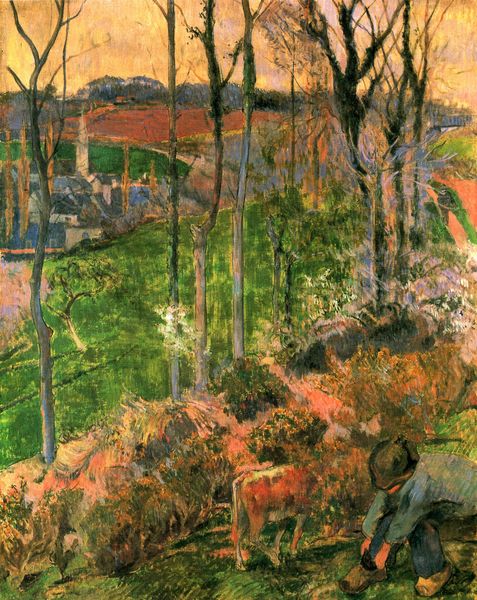
Titel: Kleiner Bretone, den Holzschuh richtend
Künstler: Paul Gauguin
Standort: København
Institution: Ny Carlsberg Glyptotek
Schlagwörter: baum, berg, blau, blätter, gemälde, hand, himmel, laub, mann, weiß, baumstämme, bäume, cezanne, fluss, gelb, grün, impressionismus, kirchturm, landschaft, menschen, mädchen, ocker, see, sitzen, stadt, äste, abend, braun, bunt, degas, hell, hintergrund, hut, kreide, licht, orange, schwarz, szene, ausblick, blüten, dach, gebäude, gras, haus, hund, rasen, rot, tier, weg, wiese, zaun, beige, expressionismus, symbolismus, hemd, arme, mensch, holland, hände, öl, ast, bach, baumstamm, dämmerung, feld, felder, horizont, häuser, hügel, morgen, natur, sonnenaufgang, stamm, weide, zweige, brücke, busch, büsche, gebüsch, kirche, pfad, sonne, sträucher, figur, haare, kind, rosa, wald, anhöhe, esel, genre, kinder, pferd, schornstein, turm, italien, ort, schuhe, berge, hang, dorf, dächer, schornsteine, farbe, sonnenuntergang, herde, kahl, kuh, rind, bauernhof, herbst, winter, van gogh, arbeiter, böschung, stämme, spielen, impressionistisch, junge, abendrot, frühling, bauer, gauguin, äcker, ortschaft, bücken, knabe, moschee, zweig, feldarbeiter, schuh, vincent van gogh, reh, dorfkirche, siedlung, frühjahr, schu, ochse, hirte, ziege, bube, grell, kalb, anziehen, pissarro, van, bambi, dornenzieher, frühlig